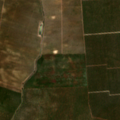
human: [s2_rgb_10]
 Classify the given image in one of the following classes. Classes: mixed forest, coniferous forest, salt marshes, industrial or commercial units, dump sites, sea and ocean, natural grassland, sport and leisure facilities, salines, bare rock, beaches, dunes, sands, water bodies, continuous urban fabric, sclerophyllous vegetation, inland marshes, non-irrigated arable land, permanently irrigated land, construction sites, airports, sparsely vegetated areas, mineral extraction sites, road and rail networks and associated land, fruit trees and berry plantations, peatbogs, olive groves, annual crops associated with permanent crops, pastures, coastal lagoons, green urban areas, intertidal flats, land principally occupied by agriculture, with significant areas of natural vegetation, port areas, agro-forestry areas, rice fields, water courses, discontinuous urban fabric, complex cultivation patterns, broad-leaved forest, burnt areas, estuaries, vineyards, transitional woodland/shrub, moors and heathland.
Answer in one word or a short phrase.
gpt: continuous urban fabric